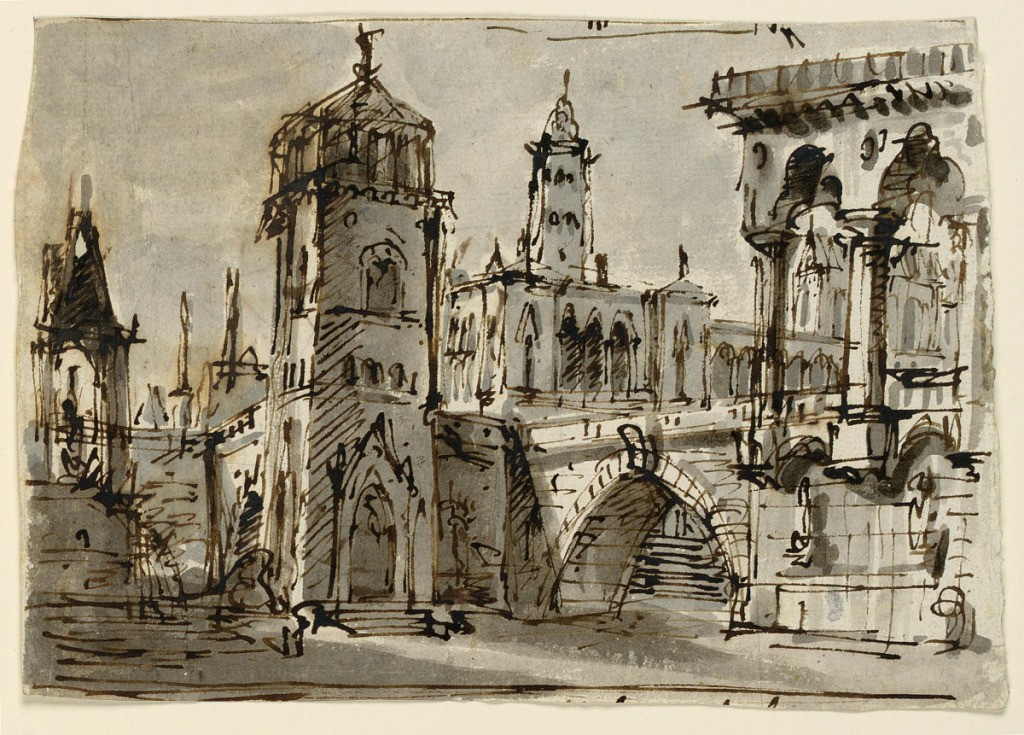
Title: Group of Buildings
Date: early 19th century
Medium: Pen and bistre ink, brush and sepia wash on paper
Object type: Drawing
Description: Horizontal rectangle. Group of buildings with bridge and towers. Fountain at left. Verso: sketch of groundplan.